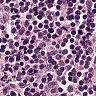
Metastatic tissue present: no